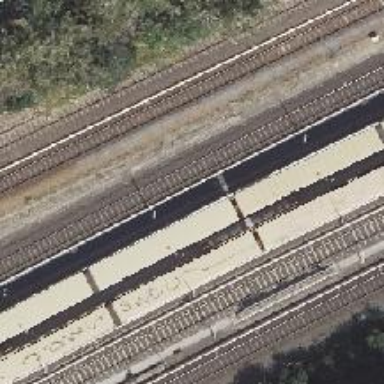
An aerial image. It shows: Siding service railway track for electrified light rail.